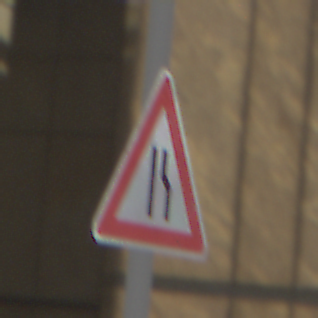
Verkehrszeichen: EinseitigVerengteFahrbahnRechts
Umgebung: Outdoor, Urban
Tageszeit: MorningAfternoon
Wetter: PartlyCloudy
Licht: Natural
Jahreszeit: NotSpecified
Kontrast: HighContrast